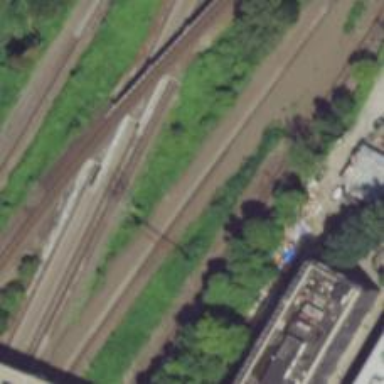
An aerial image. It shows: Electrified rail for trains.